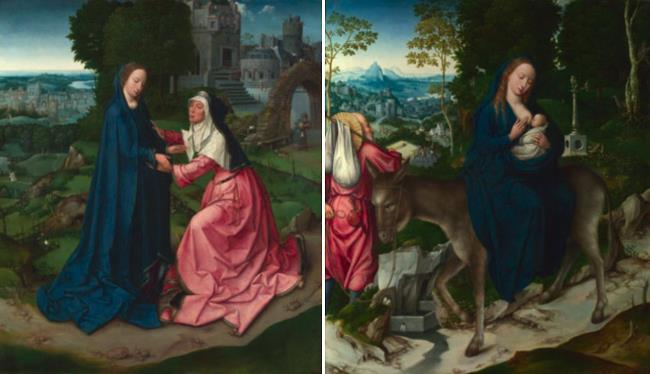
Title: The Visitation; the flight into Egypt
Artist: Meester van 1518
Earliest date: 1510
Latest date: 1515
Genre: painting
Iconography: cattle
Keywords: New Testament and Apocrypha, Mary, pregnancy, tree, landscape as background, Christ, donkey